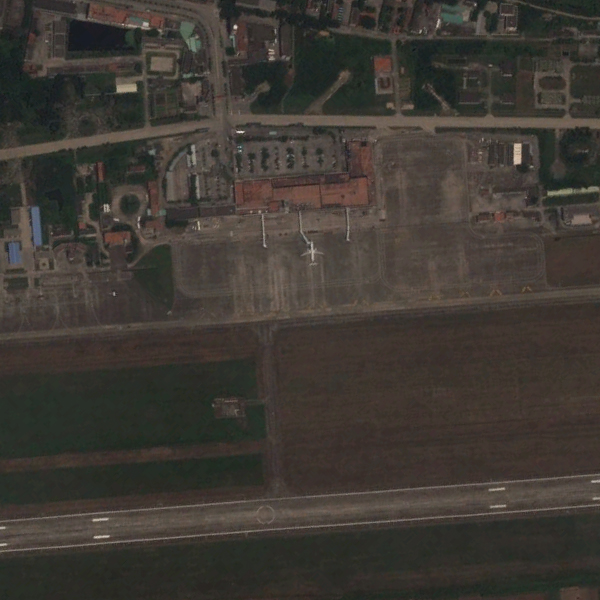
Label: Airport